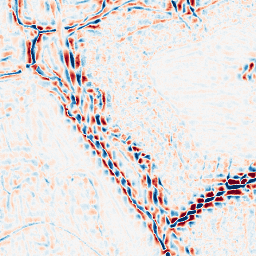
Category: wavelet
Decomposition family: wavelet_dwt
Decomposition parameters: wavelet: coif2
level: 3
Upsampling method: sinc_hamming
Upsampling parameters: scale: 8
kernel_size: 16
Upsampling scale: 8